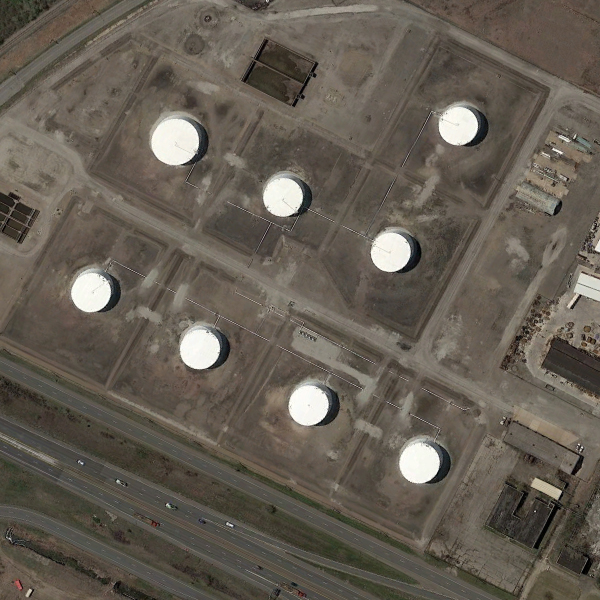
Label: StorageTanks